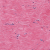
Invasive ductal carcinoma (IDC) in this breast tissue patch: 0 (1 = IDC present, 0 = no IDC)